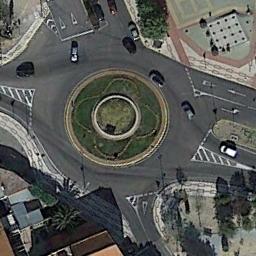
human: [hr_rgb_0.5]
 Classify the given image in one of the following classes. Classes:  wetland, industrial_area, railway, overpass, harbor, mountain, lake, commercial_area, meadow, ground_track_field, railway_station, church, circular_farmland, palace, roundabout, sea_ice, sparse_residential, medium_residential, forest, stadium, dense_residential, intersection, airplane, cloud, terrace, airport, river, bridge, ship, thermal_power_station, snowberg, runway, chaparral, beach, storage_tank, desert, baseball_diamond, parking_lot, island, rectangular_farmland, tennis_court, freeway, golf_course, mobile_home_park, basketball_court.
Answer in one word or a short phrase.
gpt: roundabout